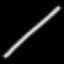
Label: line